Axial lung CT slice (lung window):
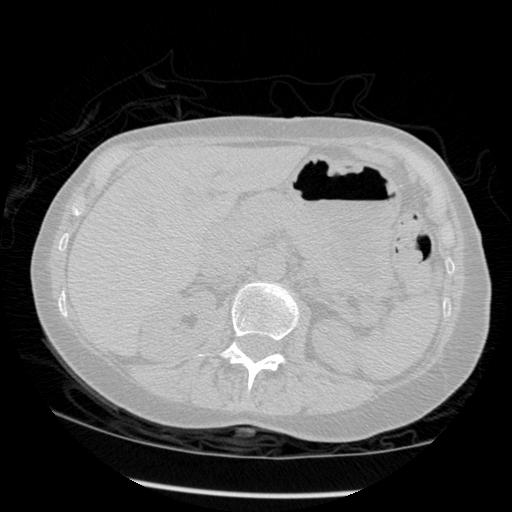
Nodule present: no